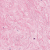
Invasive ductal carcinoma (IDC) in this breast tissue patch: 0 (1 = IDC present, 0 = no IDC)